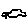
Label: car